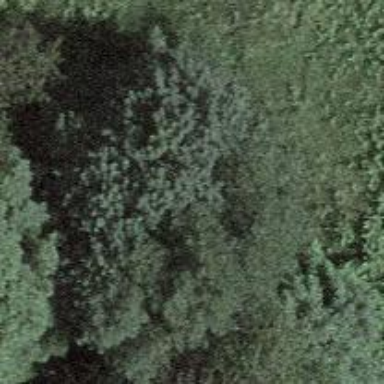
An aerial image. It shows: Single tag "natural: tree."